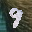
Label: 9